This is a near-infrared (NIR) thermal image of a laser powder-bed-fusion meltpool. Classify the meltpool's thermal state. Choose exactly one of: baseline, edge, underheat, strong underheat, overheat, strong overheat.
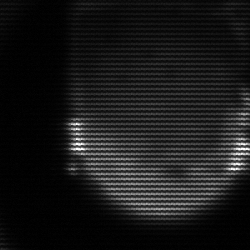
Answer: edge